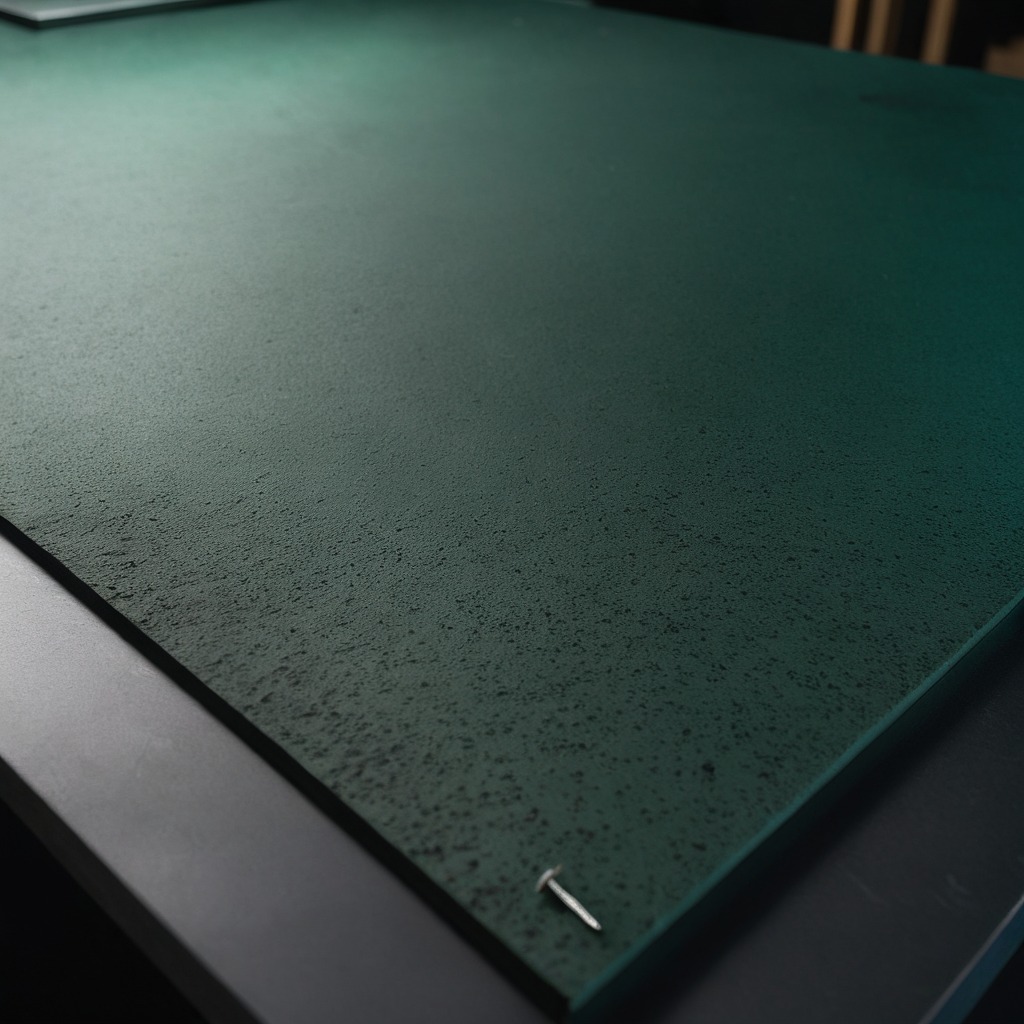
An iron nail is lying on a clean granite tabletop covered with a green rubber mat inside a workshop at night dim ambient light soft shadows worn but beneath the mat